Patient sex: F
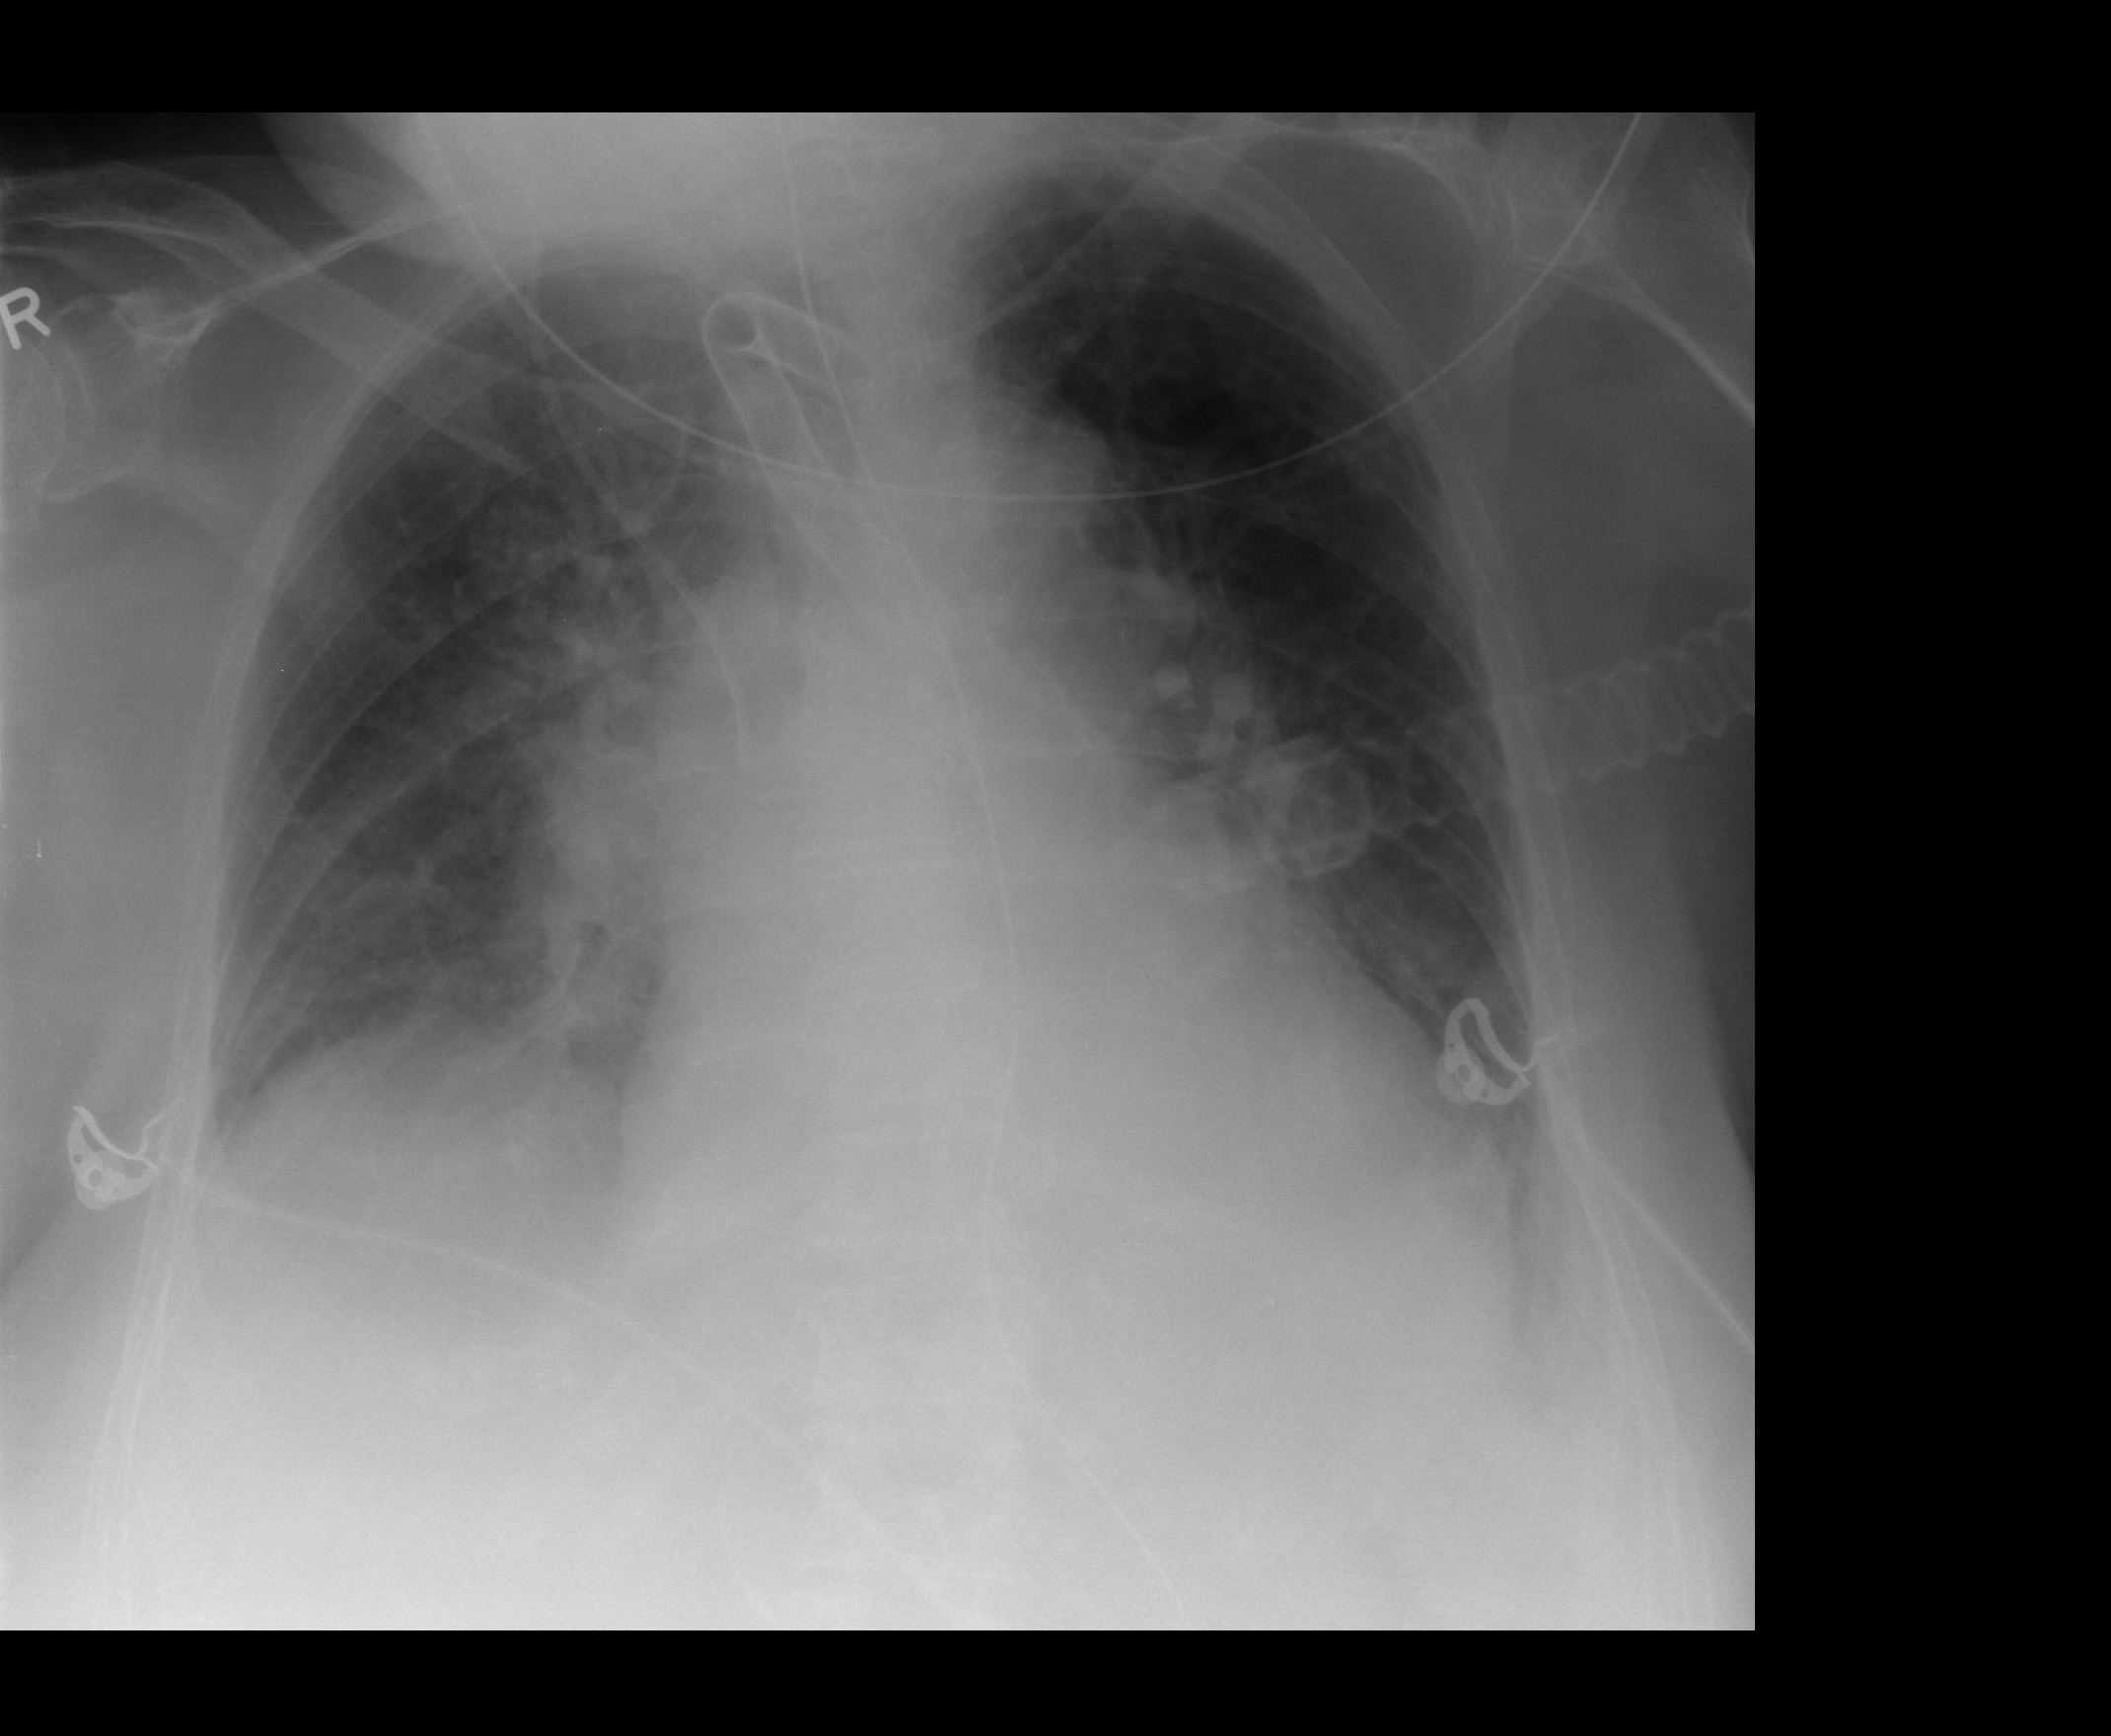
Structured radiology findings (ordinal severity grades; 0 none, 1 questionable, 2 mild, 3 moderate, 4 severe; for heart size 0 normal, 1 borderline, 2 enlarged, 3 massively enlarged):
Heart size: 2
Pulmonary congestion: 2
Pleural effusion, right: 1
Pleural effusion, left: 2
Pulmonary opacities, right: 1
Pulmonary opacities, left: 0
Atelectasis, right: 1
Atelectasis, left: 2